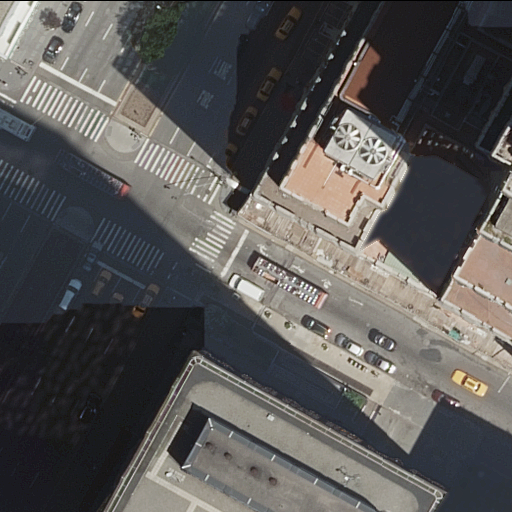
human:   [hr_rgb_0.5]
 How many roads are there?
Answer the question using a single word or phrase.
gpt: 4

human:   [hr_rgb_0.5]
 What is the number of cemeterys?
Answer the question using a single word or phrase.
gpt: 0

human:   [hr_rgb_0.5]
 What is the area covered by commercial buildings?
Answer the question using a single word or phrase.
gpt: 2852m2

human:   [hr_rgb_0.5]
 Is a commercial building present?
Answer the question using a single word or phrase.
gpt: yes

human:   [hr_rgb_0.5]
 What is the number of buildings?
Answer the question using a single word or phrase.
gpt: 4

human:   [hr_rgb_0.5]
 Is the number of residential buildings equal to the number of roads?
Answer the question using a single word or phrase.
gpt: no

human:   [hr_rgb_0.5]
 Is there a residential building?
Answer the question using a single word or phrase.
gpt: yes

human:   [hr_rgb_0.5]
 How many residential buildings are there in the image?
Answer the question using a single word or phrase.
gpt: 2

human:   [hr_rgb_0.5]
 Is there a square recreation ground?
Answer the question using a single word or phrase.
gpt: no

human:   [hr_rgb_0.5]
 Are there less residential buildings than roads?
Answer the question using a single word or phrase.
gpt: yes

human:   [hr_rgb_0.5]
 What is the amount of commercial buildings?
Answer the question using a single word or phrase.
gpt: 2

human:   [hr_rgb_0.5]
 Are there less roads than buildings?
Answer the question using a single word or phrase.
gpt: no

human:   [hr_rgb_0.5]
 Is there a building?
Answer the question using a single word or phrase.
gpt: yes

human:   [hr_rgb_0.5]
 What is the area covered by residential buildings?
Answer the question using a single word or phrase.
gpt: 816m2

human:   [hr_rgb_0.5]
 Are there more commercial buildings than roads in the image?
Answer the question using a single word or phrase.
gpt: no

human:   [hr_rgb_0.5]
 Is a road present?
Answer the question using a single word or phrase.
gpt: yes

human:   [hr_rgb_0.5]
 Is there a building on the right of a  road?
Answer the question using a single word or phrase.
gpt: yes

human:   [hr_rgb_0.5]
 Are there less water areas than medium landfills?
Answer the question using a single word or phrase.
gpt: no

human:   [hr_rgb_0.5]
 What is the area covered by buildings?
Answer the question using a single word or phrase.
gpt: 3668m2

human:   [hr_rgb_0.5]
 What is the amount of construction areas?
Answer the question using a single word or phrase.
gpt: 0

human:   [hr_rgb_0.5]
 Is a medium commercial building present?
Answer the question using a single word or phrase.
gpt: yes

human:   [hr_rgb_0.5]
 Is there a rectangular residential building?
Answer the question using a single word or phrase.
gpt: yes

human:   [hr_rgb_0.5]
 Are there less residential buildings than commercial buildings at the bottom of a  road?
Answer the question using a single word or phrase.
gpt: no

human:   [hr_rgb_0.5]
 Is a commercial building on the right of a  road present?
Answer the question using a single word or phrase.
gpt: no

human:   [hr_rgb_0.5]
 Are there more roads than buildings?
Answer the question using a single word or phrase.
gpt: no

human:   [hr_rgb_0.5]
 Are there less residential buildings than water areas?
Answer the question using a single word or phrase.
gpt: no

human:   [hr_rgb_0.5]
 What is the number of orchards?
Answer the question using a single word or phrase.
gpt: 0

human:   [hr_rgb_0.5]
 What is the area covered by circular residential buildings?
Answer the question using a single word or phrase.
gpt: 0m2

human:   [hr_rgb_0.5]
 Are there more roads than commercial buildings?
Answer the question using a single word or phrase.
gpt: yes

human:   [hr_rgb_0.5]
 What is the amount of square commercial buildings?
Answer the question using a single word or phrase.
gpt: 0

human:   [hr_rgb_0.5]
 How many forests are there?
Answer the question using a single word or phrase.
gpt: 0

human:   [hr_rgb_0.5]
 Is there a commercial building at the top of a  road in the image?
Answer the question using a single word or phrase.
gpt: yes

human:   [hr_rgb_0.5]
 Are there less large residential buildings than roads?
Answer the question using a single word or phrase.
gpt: yes

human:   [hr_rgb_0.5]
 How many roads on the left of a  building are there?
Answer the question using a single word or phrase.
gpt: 4

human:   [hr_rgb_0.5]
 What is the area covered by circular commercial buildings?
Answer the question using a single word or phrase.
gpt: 0m2

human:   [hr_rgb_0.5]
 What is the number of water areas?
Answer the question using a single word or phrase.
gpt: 0

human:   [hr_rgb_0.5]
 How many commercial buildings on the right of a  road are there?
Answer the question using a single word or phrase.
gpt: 0

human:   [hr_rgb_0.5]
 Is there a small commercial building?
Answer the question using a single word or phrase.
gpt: no

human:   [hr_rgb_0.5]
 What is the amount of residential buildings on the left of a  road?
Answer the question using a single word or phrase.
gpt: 0

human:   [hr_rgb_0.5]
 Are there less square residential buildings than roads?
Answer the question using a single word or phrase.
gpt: yes

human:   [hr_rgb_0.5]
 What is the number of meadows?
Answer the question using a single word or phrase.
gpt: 0

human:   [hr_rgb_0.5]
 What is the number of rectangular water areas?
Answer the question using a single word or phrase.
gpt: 0

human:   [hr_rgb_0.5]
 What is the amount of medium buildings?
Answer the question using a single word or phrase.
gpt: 1

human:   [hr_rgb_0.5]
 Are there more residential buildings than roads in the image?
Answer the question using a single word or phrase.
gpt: no

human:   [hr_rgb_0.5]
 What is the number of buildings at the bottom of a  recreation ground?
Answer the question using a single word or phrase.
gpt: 0

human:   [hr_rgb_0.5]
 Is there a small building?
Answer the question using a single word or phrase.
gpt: yes

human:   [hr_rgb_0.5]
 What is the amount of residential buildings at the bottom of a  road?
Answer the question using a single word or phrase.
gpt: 2

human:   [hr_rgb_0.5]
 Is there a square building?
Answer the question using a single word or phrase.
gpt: no

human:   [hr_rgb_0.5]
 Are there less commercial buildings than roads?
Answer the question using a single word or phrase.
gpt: yes

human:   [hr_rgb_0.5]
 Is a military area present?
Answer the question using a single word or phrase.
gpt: no

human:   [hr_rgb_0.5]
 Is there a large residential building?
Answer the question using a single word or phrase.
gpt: yes

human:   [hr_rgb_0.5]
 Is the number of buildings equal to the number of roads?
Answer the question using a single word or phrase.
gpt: yes

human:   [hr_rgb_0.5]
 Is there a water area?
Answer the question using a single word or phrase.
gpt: no

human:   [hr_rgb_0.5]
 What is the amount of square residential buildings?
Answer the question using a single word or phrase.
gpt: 0

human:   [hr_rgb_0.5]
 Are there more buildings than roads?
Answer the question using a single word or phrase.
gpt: no

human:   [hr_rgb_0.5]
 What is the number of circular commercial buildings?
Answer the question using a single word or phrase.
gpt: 0

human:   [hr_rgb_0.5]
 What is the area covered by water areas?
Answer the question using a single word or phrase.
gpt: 0m2

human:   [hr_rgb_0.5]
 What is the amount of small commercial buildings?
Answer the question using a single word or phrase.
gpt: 0

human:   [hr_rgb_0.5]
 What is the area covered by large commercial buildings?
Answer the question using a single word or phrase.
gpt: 2744m2

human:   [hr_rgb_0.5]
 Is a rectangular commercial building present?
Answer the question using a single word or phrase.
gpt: yes

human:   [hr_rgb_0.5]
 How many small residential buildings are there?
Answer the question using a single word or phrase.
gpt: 1

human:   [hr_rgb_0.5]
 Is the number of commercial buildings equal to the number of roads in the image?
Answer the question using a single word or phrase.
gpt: no

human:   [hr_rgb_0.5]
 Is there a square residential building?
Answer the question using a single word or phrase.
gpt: no

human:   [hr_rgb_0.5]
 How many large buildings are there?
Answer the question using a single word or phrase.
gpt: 2